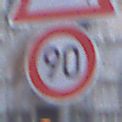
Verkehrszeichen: Geschwindigkeit90
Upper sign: WildwechselRechts
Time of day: SunriseSunset
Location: Outdoor (Urban)
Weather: PartlyCloudy
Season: NotSpecified
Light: Natural